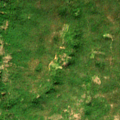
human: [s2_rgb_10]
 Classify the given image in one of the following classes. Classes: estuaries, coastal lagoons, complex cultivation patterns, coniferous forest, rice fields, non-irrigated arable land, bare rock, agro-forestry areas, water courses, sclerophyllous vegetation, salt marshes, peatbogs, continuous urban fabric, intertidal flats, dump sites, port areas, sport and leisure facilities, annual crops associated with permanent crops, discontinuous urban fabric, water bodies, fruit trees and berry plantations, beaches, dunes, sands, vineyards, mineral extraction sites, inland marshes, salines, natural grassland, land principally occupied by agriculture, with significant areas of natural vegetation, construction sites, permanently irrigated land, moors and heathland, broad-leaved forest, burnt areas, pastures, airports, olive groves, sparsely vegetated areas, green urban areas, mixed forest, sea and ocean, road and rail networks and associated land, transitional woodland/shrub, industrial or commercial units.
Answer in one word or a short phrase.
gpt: broad-leaved forest, natural grassland